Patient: sex M, age 75
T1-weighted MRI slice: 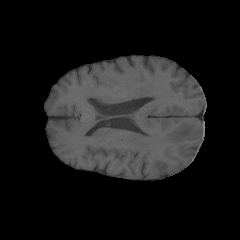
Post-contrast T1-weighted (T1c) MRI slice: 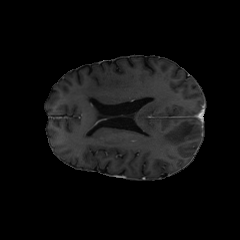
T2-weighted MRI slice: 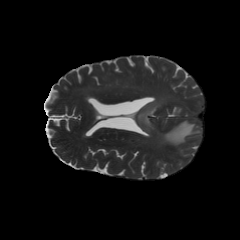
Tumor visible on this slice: yes
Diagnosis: Glioblastoma, IDH-wildtype
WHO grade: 4